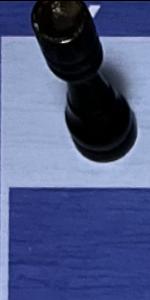
Label: Empty